Question: It's my problem:

Look at the first character, bottom-left of is not shown.
I tried this:
'''
- (CGRect)textRectForBounds:(CGRect)bounds{
return CGRectInset( bounds , 20 , 20 );
}
- (CGRect)editingRectForBounds:(CGRect)bounds {
return CGRectInset( bounds , 20 , 20 );
}
'''
And also this:
'''
UIView *paddingView = [[UIView alloc] initWithFrame:CGRectMake(10, 10, 10, 20)] ;
myText.leftView = paddingView;
myText.leftViewMode = UITextFieldViewModeAlways;
'''
but no chance!
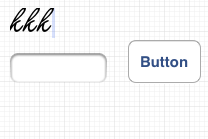
Answer: Not sure if this is a good solution, but what I had done once I'd faced something like this, was to append a blank space to the beginning of the string, that fixed the issue, starting the text with a bit of indention. 'stringByAppendingString'.